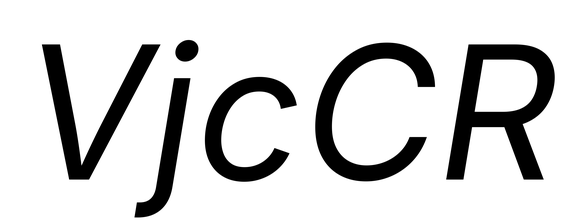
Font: Inter-Italic_Italic